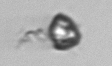
Label: detritus_transparent